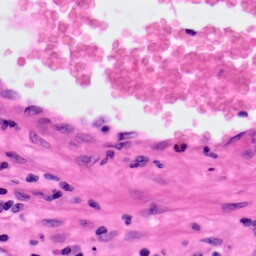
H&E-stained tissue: Colon